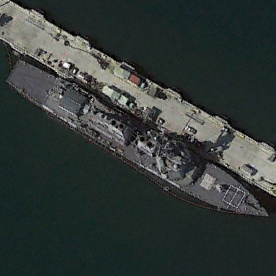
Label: destroyer